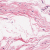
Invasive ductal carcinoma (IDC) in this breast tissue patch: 0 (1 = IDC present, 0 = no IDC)